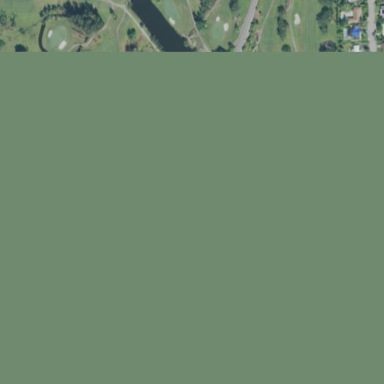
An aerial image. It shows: Golf course surrounded by greenery.